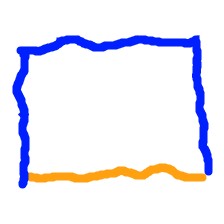
Shape: rectangle